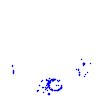
Particle: proton